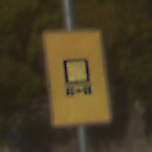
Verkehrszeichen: KennzeichnungspflichtigeFahrzeugeGefaehrlicheGueterOhnePfeilsymbol
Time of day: MorningAfternoon
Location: Outdoor (Suburban)
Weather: PartlyCloudy
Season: NotSpecified
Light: Natural